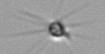
Label: Calciopappus